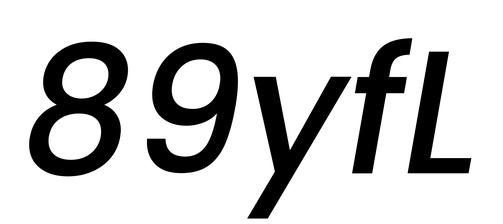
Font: Poppins-MediumItalic